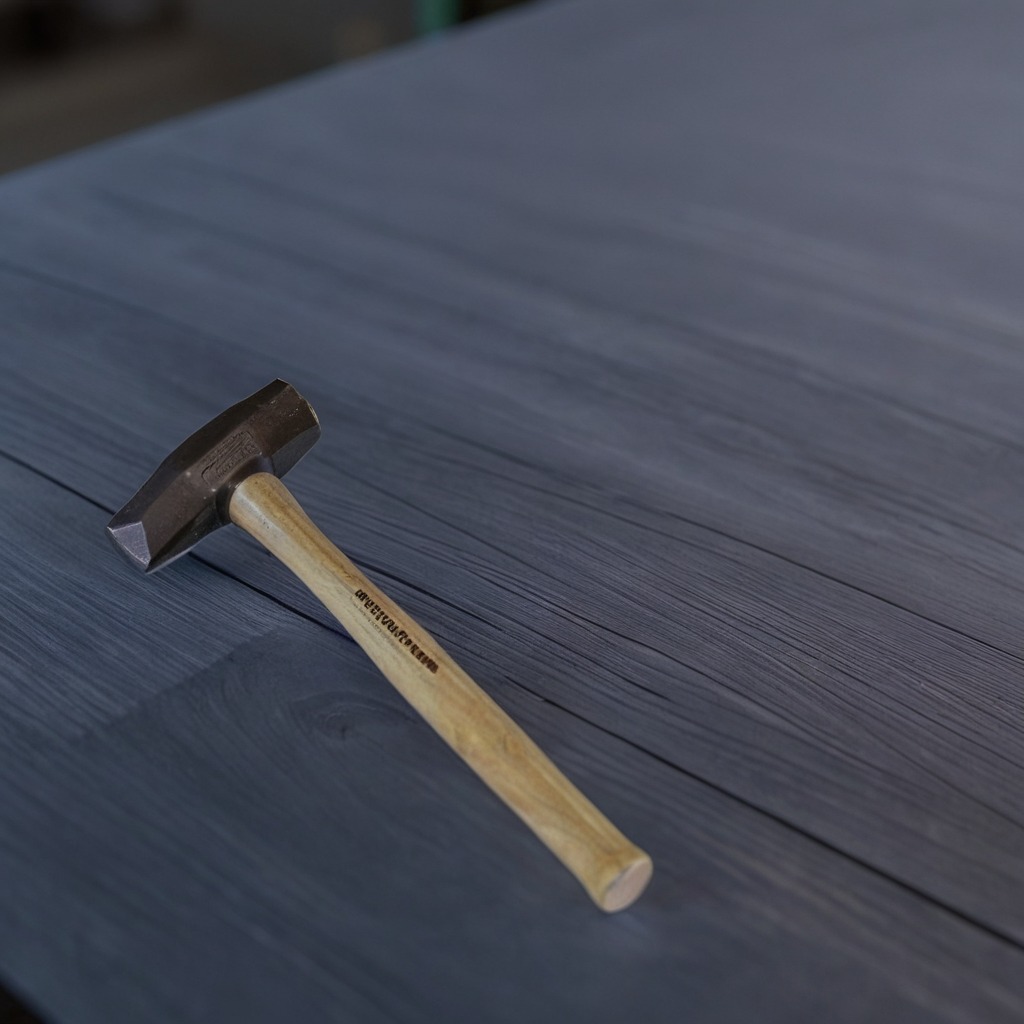
A hammer is lying on the old table with faint burn marks in a small garage at twilight.